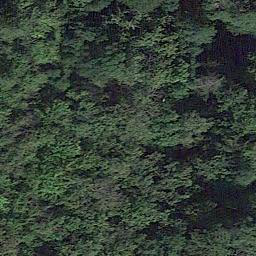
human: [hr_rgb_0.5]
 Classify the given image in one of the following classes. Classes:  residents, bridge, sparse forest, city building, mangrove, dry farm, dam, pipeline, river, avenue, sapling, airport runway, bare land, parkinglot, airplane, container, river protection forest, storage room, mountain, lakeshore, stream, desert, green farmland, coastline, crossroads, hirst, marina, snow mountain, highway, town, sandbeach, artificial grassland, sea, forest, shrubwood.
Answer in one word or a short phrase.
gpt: forest